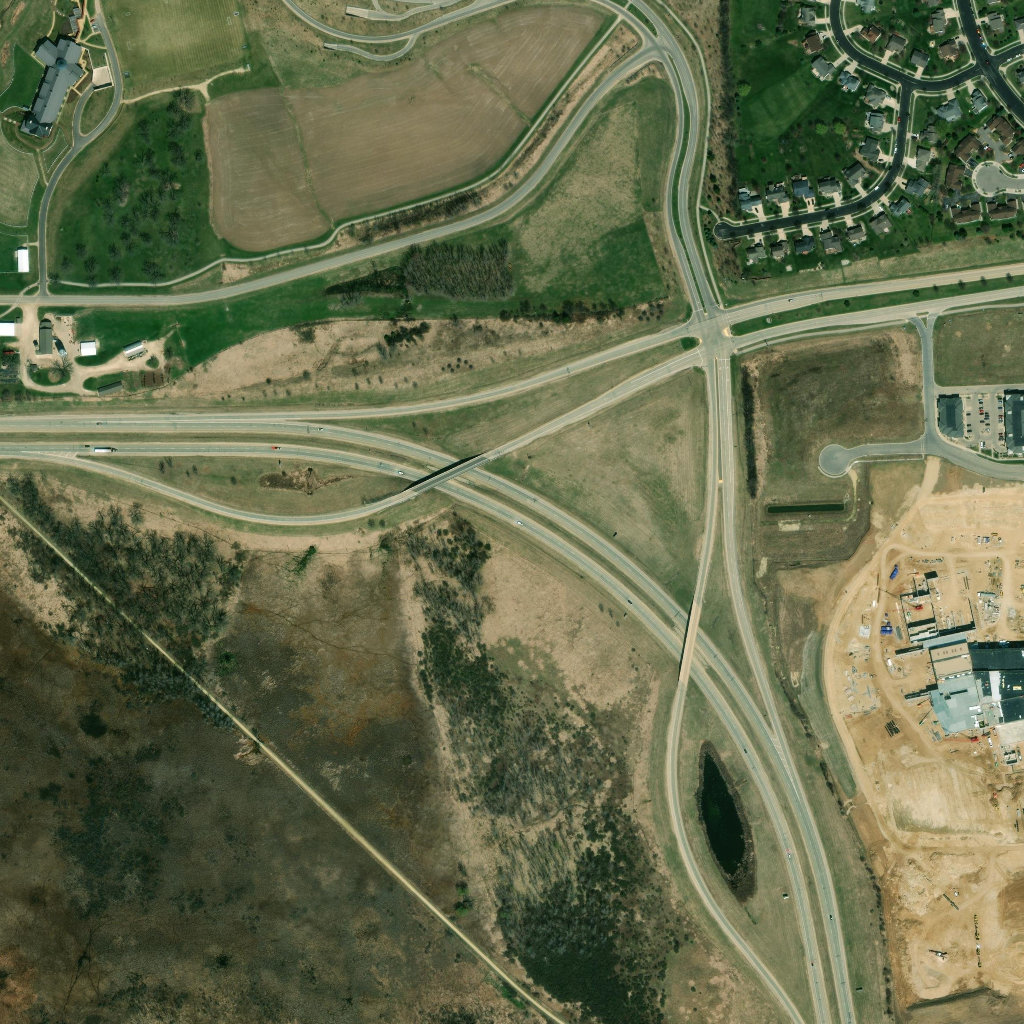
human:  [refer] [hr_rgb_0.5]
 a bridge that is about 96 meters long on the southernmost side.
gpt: <box>[[65, 58, 68, 67, 0]]</box>

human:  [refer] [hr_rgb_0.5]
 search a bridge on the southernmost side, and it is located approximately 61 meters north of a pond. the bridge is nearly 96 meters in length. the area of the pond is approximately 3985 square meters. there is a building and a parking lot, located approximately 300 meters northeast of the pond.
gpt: <box>[[65, 58, 68, 67, 0]]</box>